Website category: book
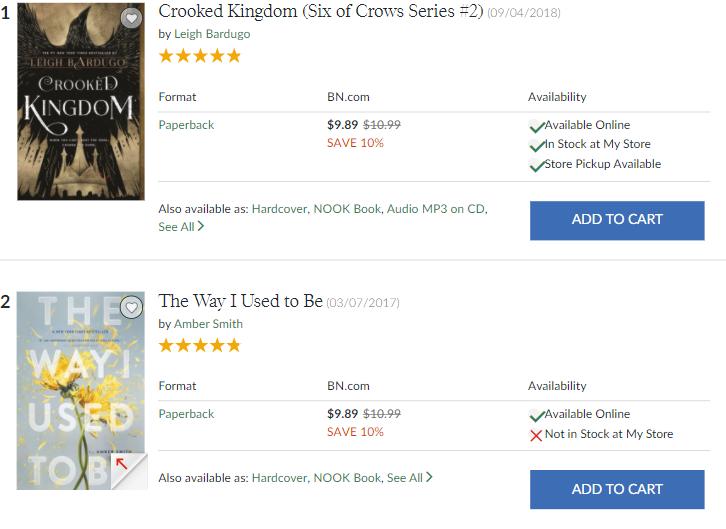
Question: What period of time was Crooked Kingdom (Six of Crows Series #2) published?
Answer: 09/04/2018

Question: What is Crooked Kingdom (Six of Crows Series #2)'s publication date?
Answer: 09/04/2018

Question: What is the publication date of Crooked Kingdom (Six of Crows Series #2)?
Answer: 09/04/2018

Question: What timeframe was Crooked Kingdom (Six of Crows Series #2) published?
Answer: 09/04/2018

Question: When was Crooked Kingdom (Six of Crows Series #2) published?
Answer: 09/04/2018

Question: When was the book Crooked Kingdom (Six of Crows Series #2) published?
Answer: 09/04/2018

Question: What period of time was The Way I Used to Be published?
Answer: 03/07/2017

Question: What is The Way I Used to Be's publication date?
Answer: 03/07/2017

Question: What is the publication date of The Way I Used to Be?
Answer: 03/07/2017

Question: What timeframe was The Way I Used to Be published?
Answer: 03/07/2017

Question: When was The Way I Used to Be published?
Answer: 03/07/2017

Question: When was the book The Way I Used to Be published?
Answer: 03/07/2017

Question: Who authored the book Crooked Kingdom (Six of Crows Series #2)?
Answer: Leigh Bardugo

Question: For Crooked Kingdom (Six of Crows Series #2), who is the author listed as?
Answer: Leigh Bardugo

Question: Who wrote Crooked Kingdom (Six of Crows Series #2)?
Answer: Leigh Bardugo

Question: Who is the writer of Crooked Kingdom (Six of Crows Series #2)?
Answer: Leigh Bardugo

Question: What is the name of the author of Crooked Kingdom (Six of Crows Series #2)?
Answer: Leigh Bardugo

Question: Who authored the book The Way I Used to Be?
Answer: Amber Smith

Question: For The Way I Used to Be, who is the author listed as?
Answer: Amber Smith

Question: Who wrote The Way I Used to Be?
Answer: Amber Smith

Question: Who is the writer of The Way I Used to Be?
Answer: Amber Smith

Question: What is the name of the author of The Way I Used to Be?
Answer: Amber Smith

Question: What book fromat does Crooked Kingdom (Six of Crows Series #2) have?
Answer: Paperback

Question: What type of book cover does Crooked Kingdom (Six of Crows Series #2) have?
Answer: Paperback

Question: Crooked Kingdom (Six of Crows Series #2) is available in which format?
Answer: Paperback

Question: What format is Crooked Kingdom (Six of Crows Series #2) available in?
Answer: Paperback

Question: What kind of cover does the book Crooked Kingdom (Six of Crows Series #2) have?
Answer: Paperback

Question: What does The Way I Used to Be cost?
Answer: $9.89

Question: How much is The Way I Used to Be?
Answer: $9.89

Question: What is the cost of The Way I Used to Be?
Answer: $9.89

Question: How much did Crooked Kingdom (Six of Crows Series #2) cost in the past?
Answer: $10.99

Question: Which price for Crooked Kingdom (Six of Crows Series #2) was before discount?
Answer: $10.99

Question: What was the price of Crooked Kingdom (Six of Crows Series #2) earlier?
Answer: $10.99

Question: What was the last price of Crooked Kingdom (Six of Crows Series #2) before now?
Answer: $10.99

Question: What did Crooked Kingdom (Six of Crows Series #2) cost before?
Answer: $10.99

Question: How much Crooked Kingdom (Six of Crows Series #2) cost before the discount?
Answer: $10.99

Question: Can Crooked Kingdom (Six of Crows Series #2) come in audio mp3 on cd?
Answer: yes

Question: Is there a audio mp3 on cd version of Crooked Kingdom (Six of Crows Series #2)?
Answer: yes

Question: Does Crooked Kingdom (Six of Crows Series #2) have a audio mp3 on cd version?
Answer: yes

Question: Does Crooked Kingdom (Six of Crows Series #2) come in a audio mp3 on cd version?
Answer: yes

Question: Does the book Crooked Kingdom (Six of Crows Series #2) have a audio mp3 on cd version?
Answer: yes

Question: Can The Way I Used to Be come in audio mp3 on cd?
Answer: no

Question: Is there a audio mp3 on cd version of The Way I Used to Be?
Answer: no

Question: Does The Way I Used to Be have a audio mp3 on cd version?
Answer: no

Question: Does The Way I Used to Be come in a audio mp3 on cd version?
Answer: no

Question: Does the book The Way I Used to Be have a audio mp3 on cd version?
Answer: no

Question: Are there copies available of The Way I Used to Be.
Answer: yes

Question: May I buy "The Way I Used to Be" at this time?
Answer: yes

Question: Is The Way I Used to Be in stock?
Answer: yes

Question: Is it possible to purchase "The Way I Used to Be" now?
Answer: yes

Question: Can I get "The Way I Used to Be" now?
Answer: yes

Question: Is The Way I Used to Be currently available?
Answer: yes

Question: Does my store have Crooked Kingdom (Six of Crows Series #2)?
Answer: yes

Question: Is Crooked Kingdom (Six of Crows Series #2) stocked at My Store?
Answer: yes

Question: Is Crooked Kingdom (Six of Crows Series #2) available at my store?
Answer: yes

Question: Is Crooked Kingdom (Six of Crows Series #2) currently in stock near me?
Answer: yes

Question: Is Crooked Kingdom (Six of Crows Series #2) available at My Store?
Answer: yes

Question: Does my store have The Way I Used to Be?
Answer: no

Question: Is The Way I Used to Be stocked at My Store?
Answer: no

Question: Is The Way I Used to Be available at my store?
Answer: no

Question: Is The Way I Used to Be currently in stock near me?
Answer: no

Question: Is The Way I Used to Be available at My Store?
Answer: no

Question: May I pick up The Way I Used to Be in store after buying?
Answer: no

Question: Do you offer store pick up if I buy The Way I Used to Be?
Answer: no